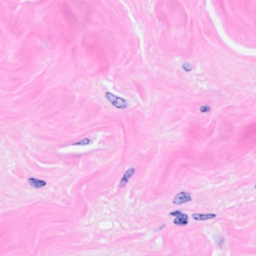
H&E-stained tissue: Breast